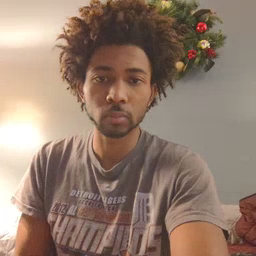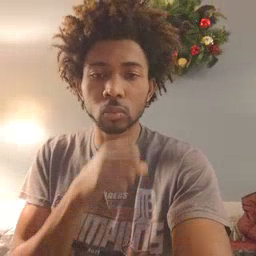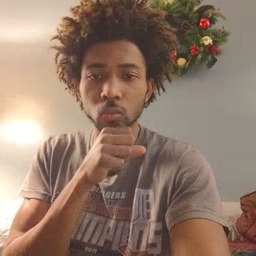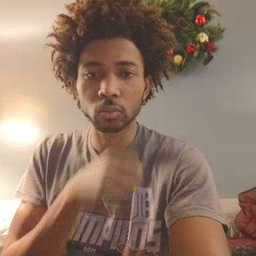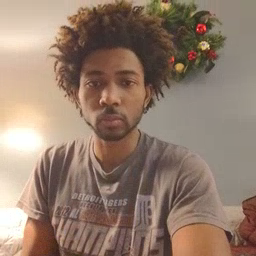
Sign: orange